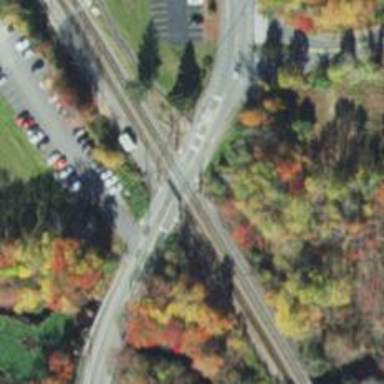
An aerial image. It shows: Controlled railway crossing with lights.